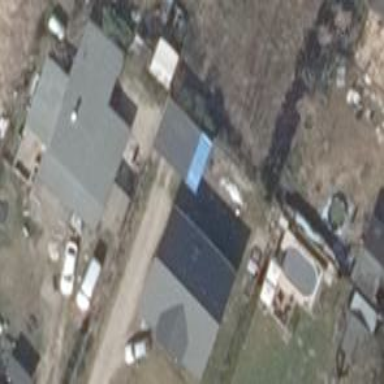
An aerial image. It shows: Simple and straightforward house.